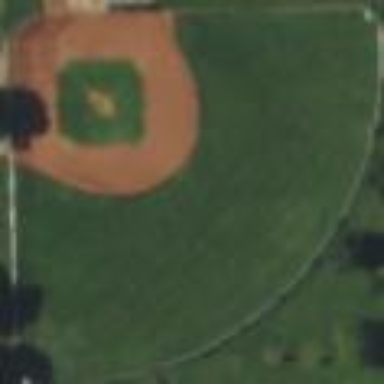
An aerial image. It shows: Baseball pitch for leisure land activities.